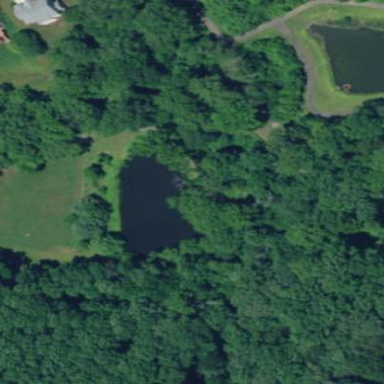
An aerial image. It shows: Serene pond surrounded by nature.